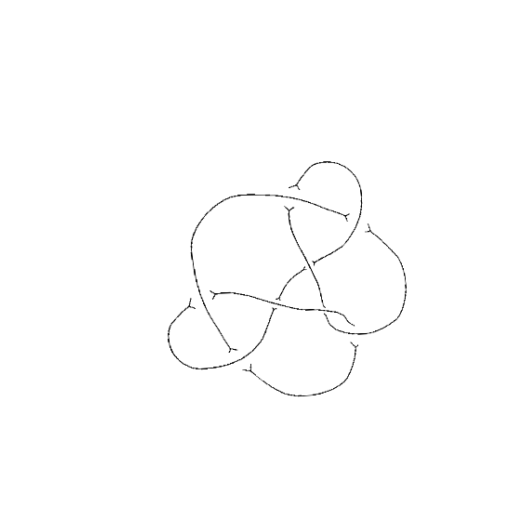
Crossing number: 8